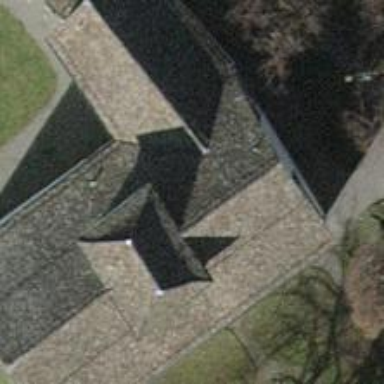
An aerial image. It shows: Museum.